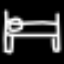
Label: bed